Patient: sex M, age 51
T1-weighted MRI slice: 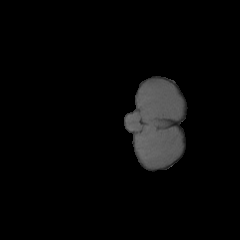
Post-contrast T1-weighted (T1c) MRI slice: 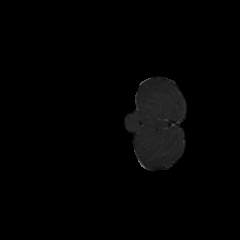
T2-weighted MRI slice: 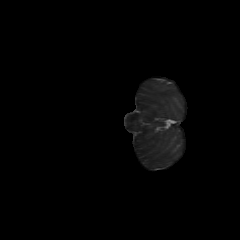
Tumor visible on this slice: no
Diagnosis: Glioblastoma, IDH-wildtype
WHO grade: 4